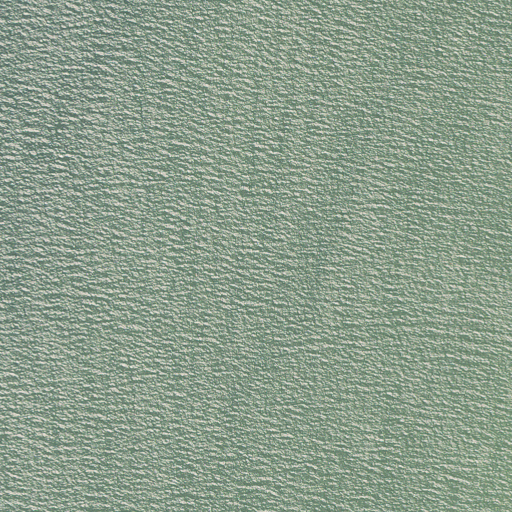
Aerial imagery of island in Maryland named James Island (historical) containing only open water